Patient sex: M
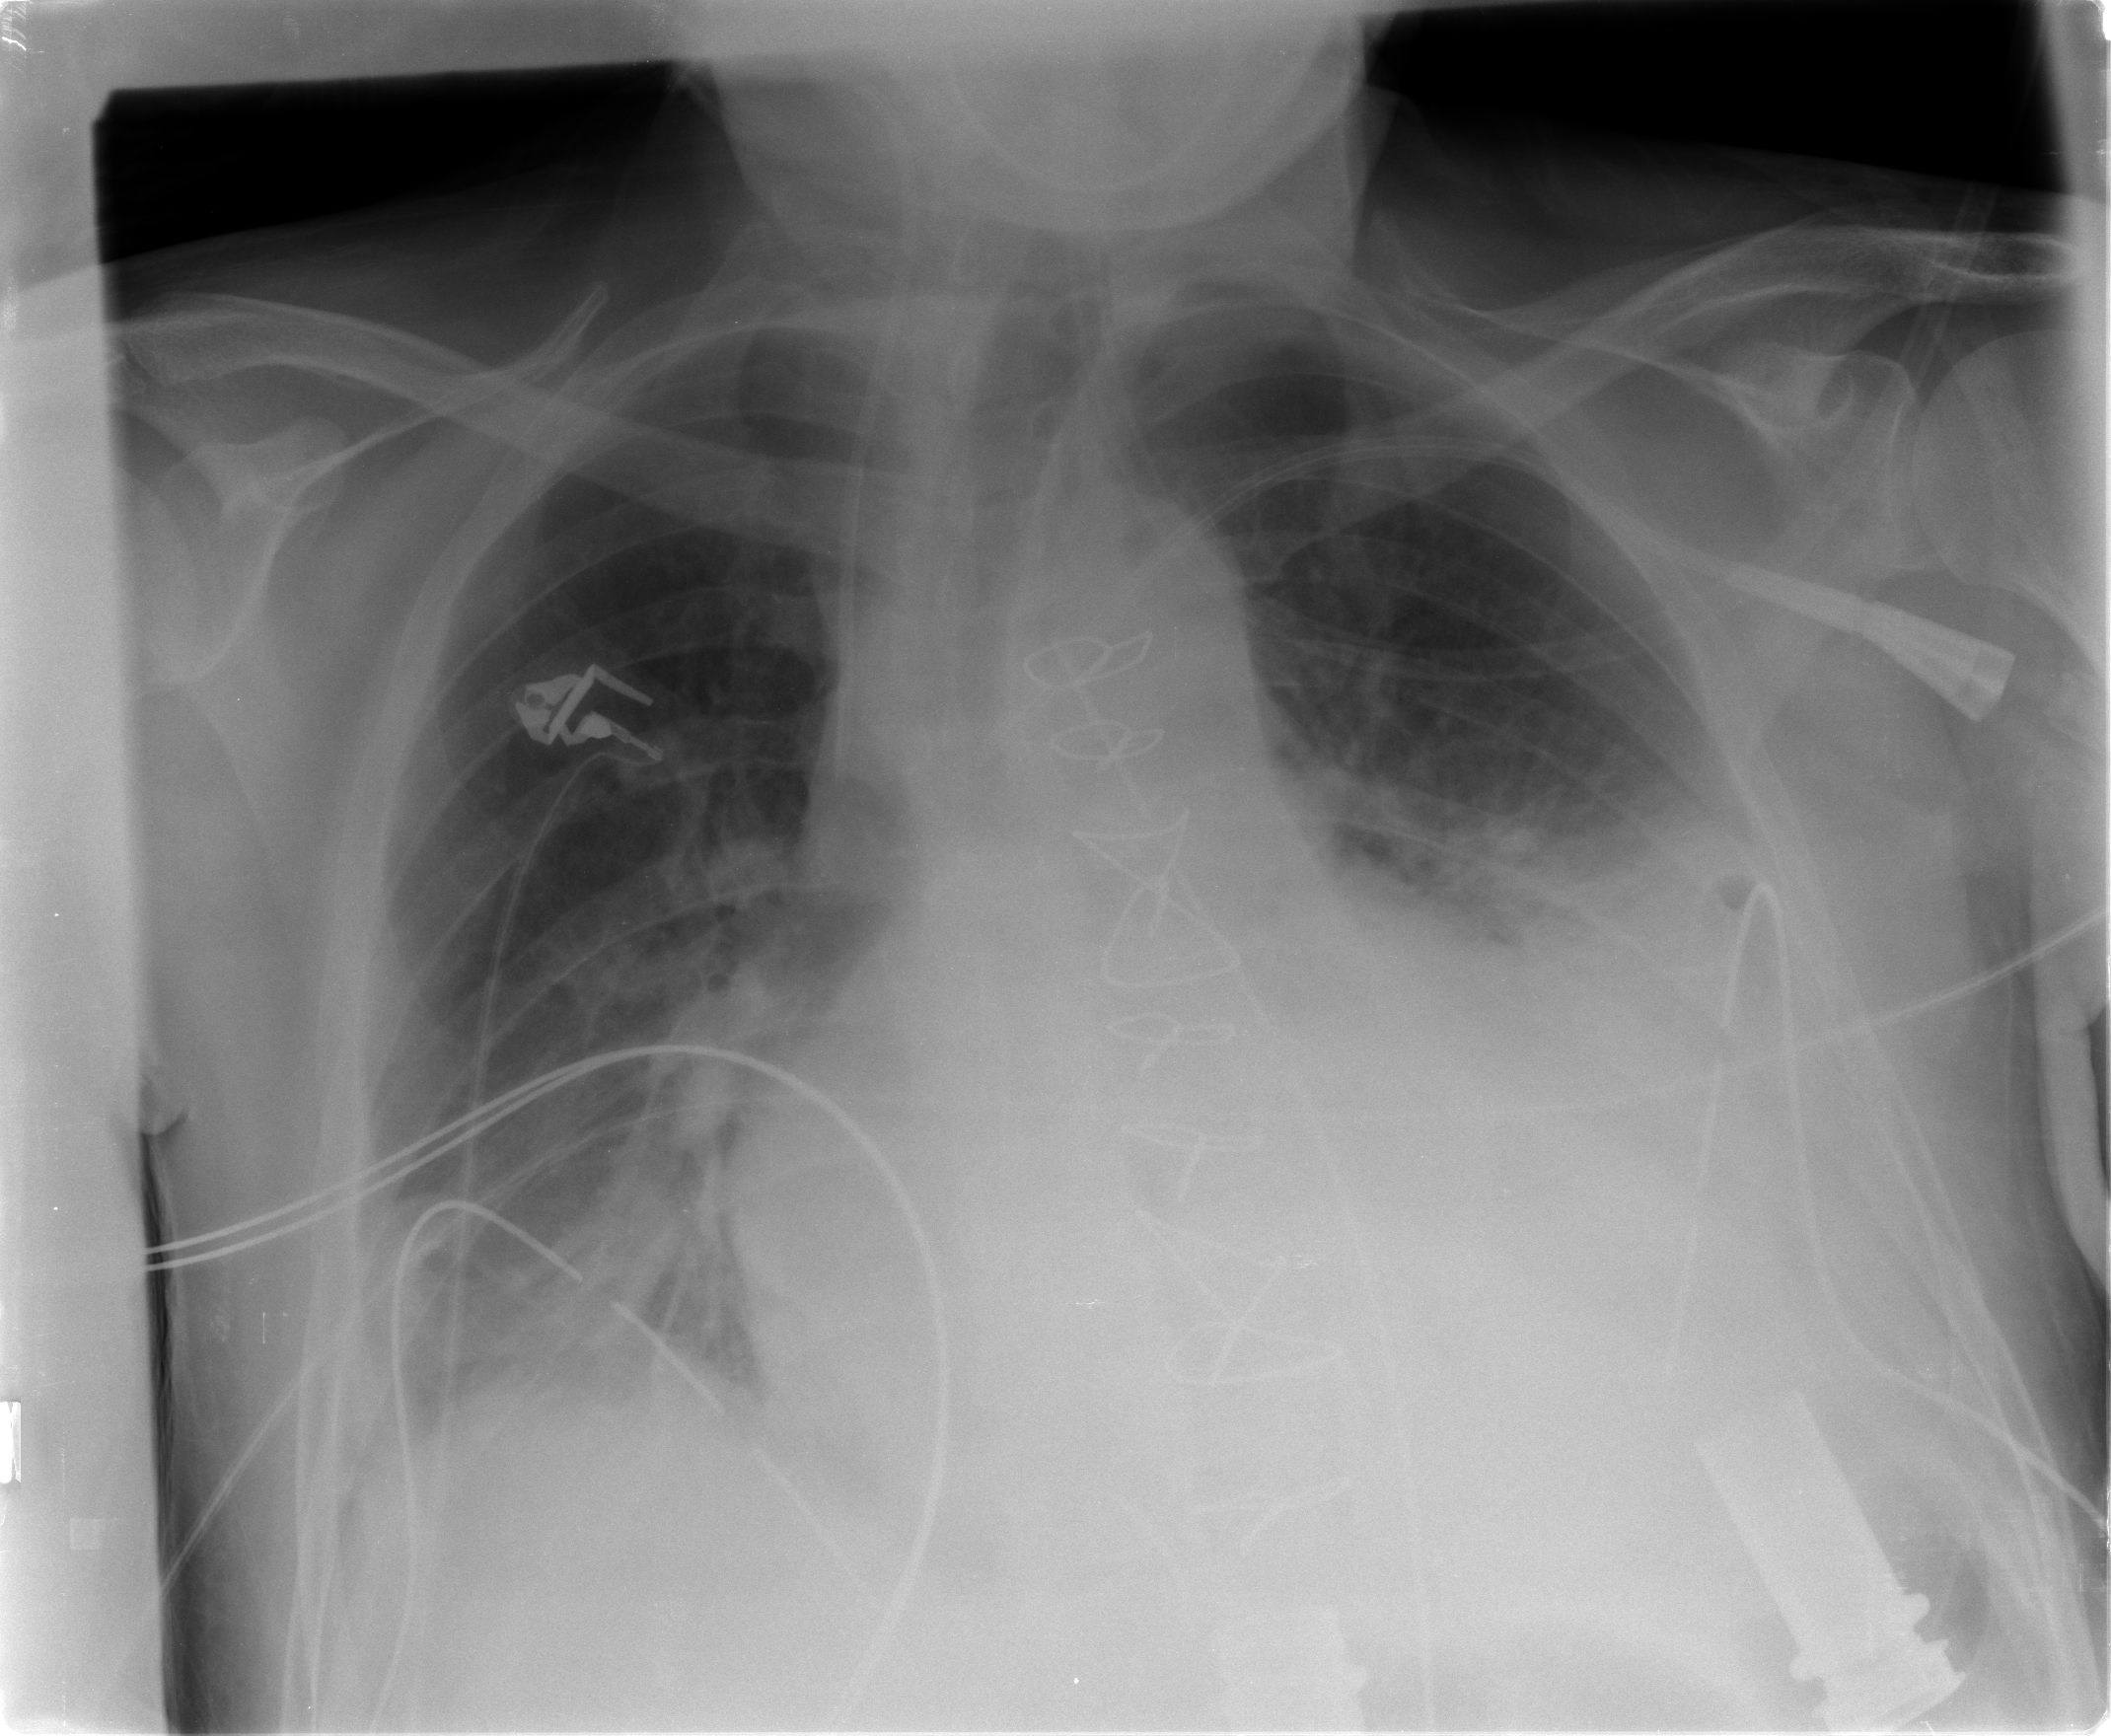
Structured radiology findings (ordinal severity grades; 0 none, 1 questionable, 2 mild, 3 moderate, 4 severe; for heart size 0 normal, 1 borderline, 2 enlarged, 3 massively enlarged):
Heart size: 3
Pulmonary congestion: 2
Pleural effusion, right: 1
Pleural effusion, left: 2
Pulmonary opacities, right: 0
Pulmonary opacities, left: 0
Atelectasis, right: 2
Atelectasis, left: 2